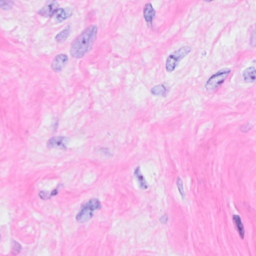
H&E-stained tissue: Breast